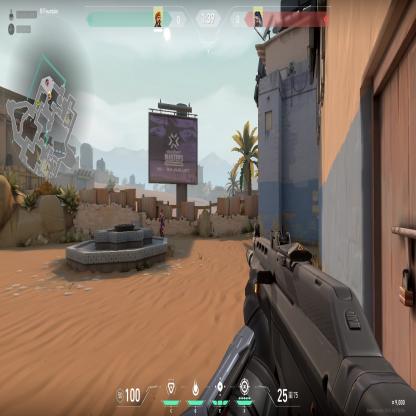
Label: enemy